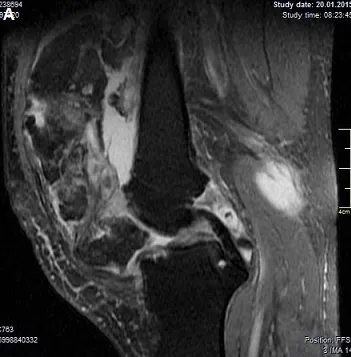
MRI T-2 image showing the effusion, synovial hypertrophy and a loose calcific body (a, b).
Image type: radiology (mri)